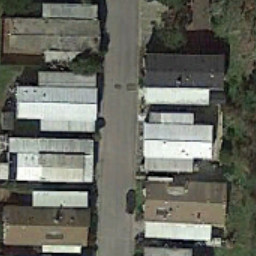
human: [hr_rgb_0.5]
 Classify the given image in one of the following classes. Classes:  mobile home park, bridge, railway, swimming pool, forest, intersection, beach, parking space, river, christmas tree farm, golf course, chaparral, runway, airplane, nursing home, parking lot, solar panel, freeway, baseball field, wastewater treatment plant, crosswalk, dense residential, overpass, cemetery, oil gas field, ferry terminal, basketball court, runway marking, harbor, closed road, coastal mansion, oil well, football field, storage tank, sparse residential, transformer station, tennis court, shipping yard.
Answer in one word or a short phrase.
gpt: mobile home park